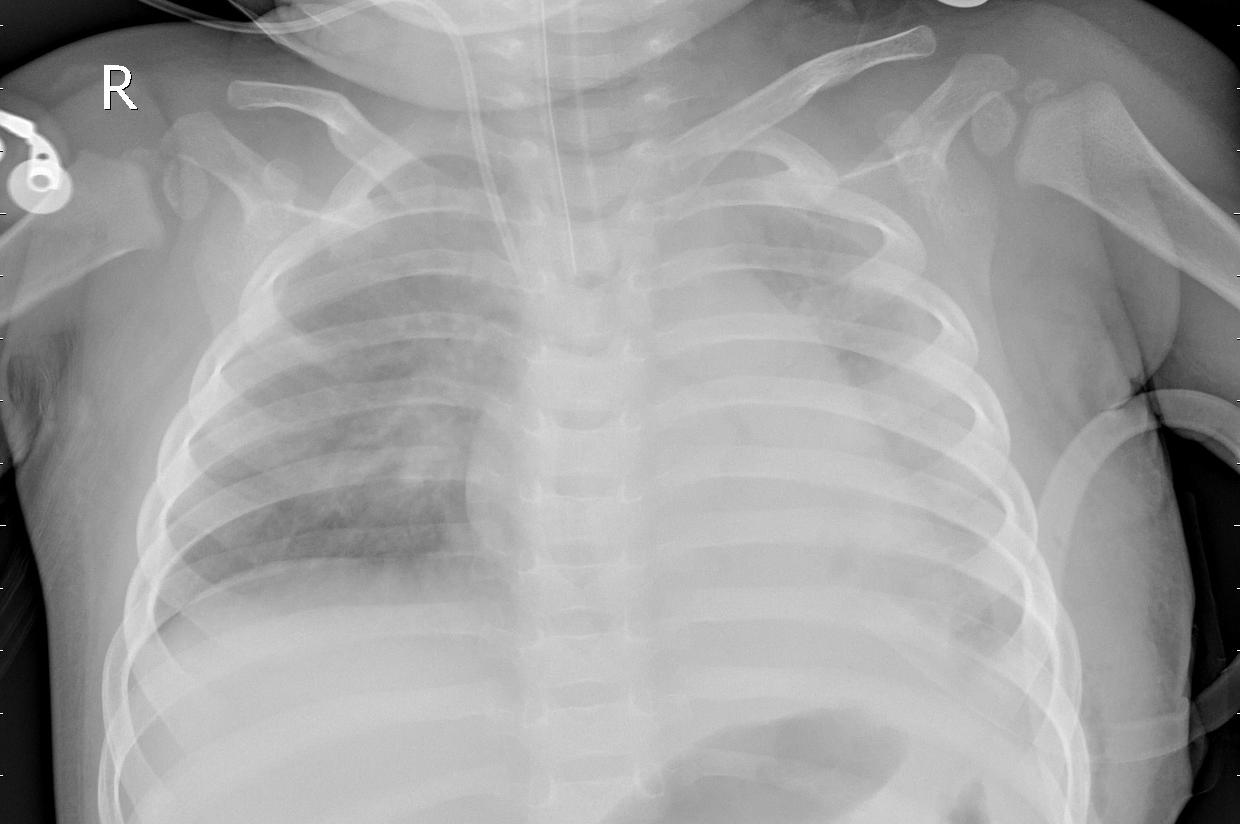
Diagnosis: PNEUMONIA